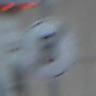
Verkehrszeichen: EndeGeschwindigkeit5
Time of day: MorningAfternoon
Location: Outdoor (Urban)
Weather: PartlyCloudy
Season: NotSpecified
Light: Natural